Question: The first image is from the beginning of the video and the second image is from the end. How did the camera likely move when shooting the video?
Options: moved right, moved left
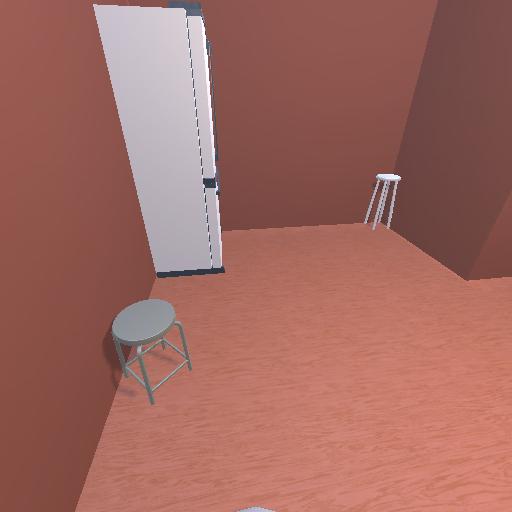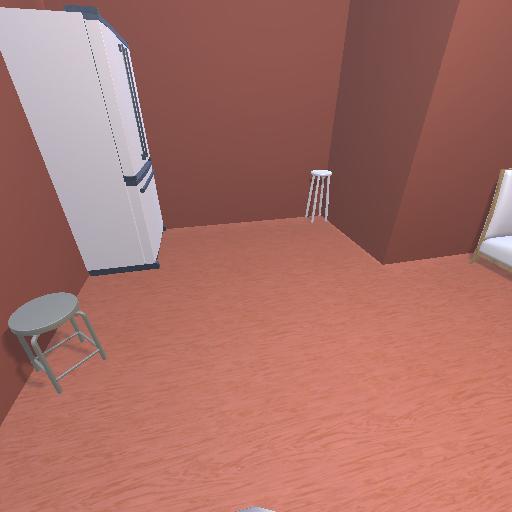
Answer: moved right